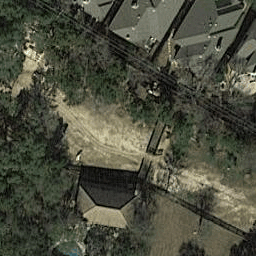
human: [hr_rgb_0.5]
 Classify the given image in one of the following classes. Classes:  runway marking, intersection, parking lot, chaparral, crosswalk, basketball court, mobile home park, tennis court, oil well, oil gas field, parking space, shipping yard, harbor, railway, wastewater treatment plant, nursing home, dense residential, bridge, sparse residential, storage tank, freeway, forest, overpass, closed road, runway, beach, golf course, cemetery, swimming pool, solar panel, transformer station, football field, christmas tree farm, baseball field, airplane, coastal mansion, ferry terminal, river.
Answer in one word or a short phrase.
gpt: sparse residential